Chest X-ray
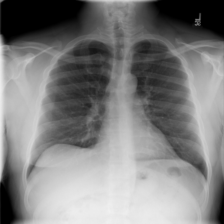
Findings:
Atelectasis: negative
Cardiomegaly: negative
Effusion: negative
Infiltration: negative
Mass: negative
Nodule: negative
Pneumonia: negative
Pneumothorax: negative
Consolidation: negative
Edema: negative
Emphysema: negative
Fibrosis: negative
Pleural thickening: negative
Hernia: negative